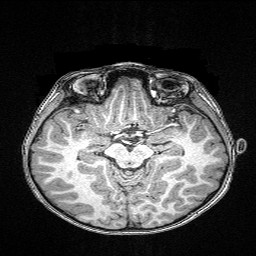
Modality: T1w
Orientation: coronal